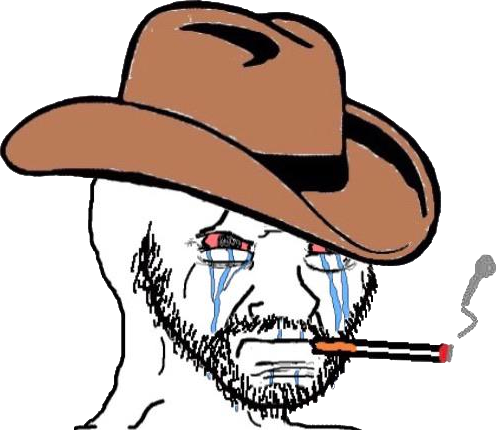
Label: 5_Crying_Wojak